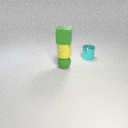
small green rubber sphere below small green rubber cube